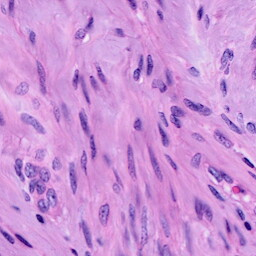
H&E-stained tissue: Cervix